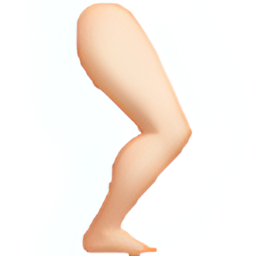
Name: leg
Emoji: 🦵🏻
Group: People & Body
Sub-group: body-parts